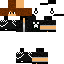
A male human skin with dark skin, wearing brown long hair dressed in a blue hoodie and black pants, featuring a closed mouth.